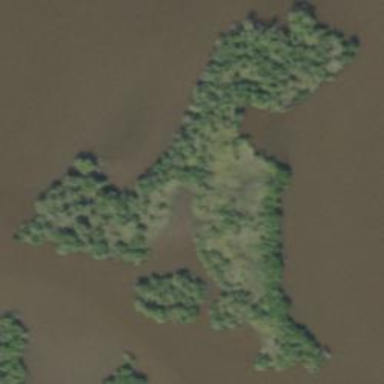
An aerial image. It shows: Rich mangrove swamp wetland filled with Mangrove plants.